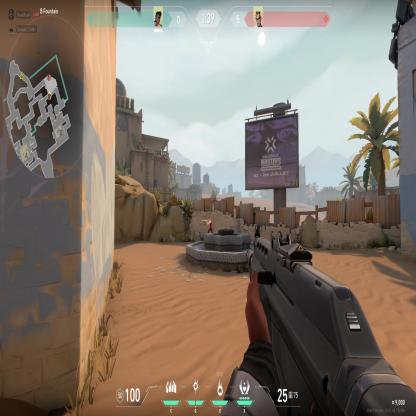
Label: enemy